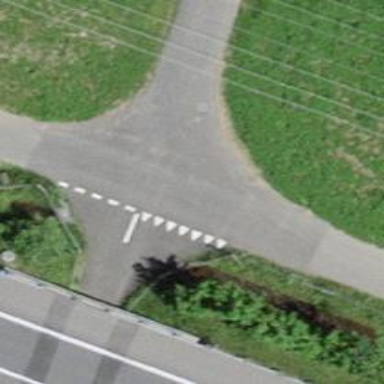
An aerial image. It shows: Road with "give way" sign.